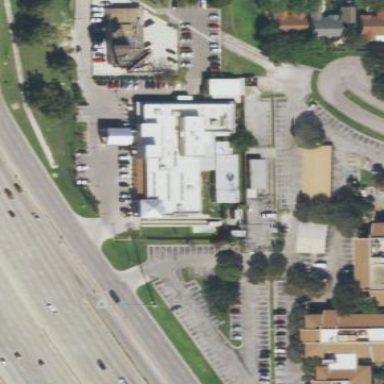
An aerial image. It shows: Veterinary building.